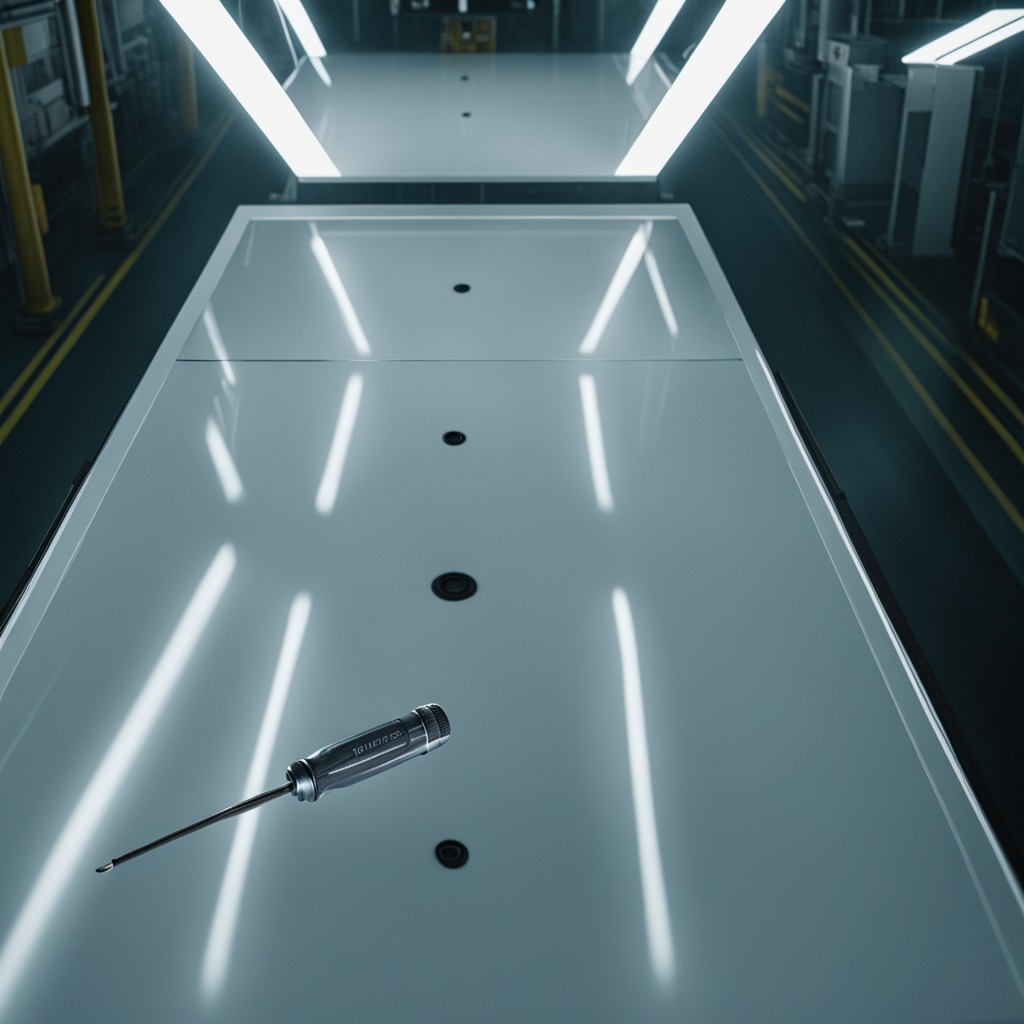
A screwdriver lies on the table in a ship maintenance bay industrial lighting.